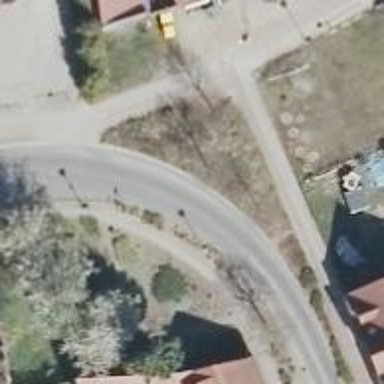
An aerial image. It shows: Residential road with asphalt surface. There is sidewalk on the left side.